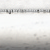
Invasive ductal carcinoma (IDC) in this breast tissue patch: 0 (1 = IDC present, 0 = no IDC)